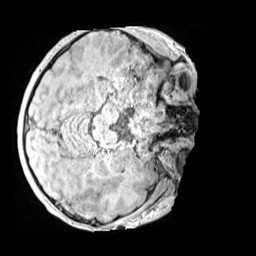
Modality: MP2RAGE
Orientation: axial
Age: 13
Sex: male
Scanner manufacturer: siemens
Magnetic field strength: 3 T
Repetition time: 4 s
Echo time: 0.00299 s